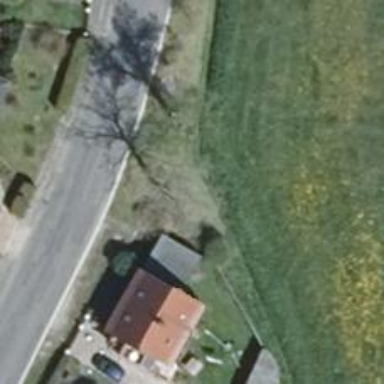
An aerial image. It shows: Deciduous tree with broadleaved leaves.